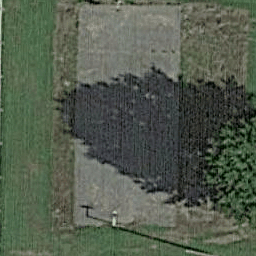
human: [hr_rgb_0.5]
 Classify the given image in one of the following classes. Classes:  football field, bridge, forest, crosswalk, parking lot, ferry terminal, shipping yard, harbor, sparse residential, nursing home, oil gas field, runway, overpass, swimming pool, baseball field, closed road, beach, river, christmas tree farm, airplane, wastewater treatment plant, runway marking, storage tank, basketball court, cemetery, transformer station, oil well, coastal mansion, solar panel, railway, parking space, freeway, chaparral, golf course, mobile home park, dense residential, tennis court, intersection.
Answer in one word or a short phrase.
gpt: basketball court